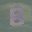
Label: 8